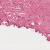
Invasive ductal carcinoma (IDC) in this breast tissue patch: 0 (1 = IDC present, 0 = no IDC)